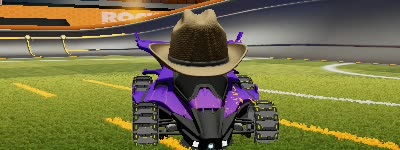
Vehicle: aftershock